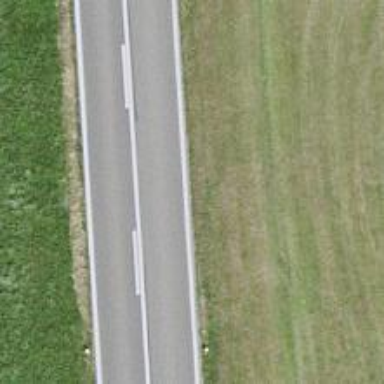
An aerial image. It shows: Secondary road with asphalt surface.